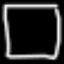
Label: square